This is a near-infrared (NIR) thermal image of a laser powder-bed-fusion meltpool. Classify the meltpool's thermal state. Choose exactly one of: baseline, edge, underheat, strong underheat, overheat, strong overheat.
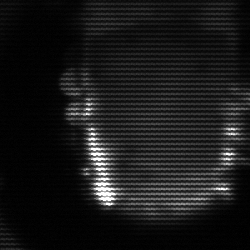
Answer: baseline